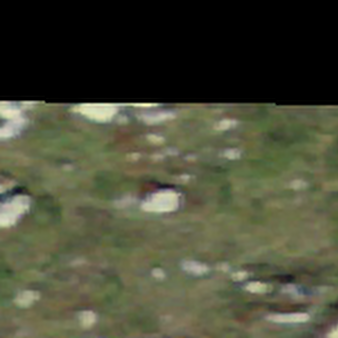
Label: other